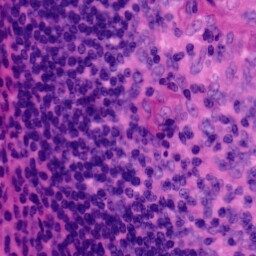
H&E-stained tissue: Tonsil